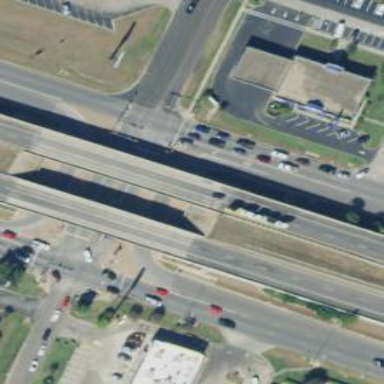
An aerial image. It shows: Frontage road with asphalt surface classified as secondary link.